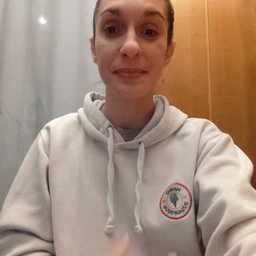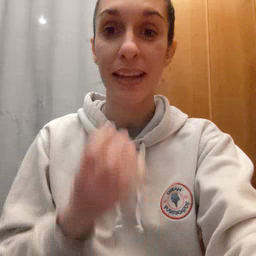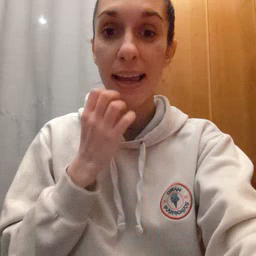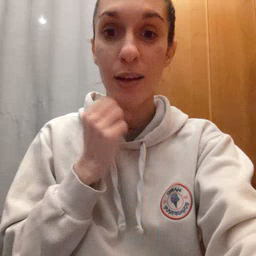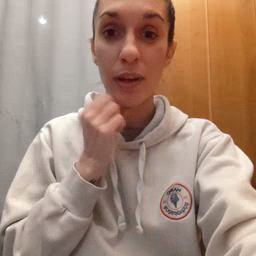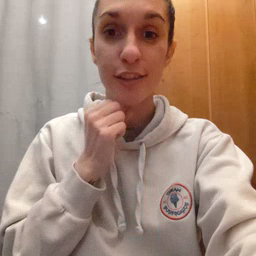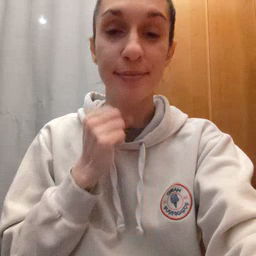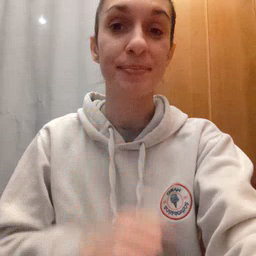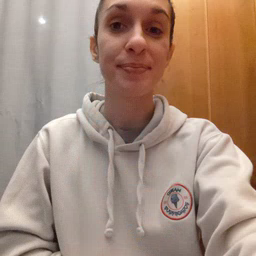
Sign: underwear